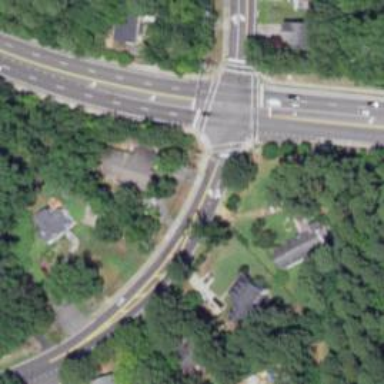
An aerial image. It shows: Controlled crossing on the road.